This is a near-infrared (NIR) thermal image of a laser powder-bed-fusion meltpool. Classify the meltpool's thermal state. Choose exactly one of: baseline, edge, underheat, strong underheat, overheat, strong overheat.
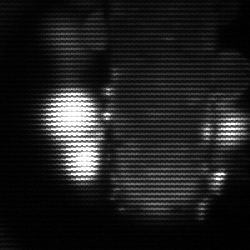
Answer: strong underheat